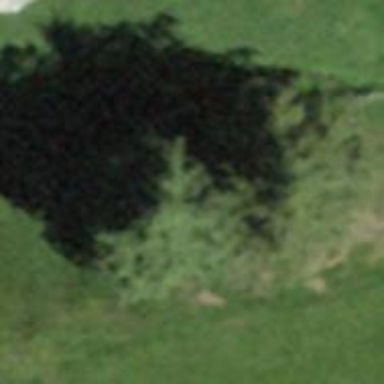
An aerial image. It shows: Needle-leaved tree in natural setting.